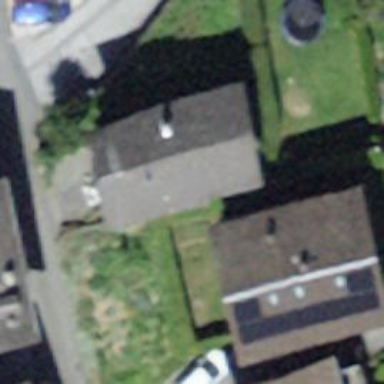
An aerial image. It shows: Simple and straightforward house.